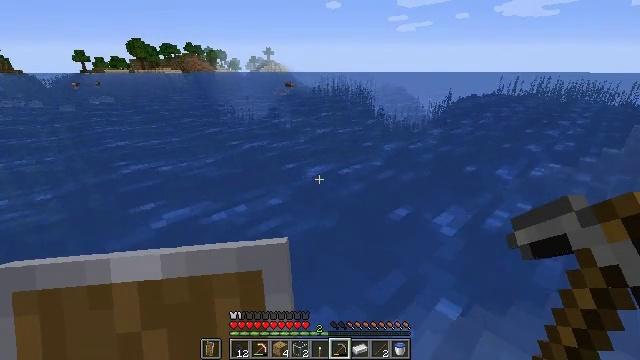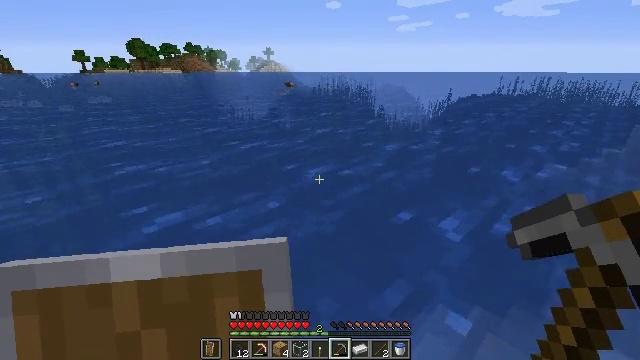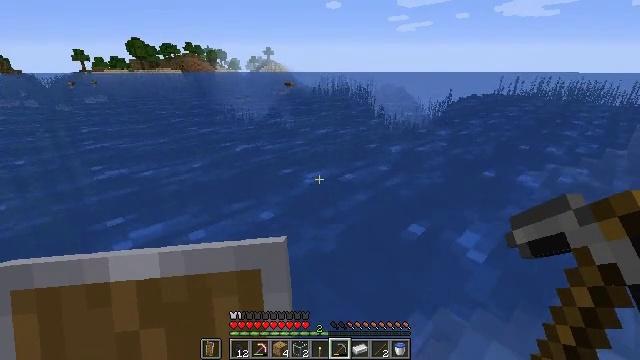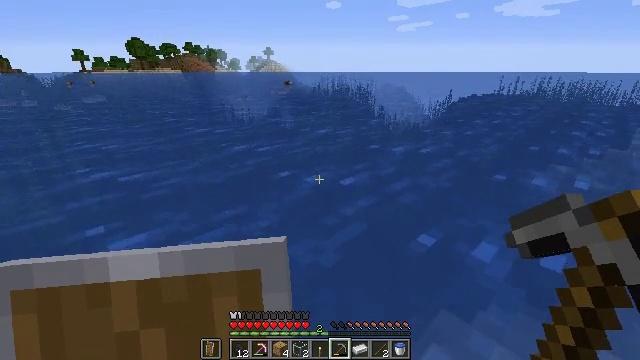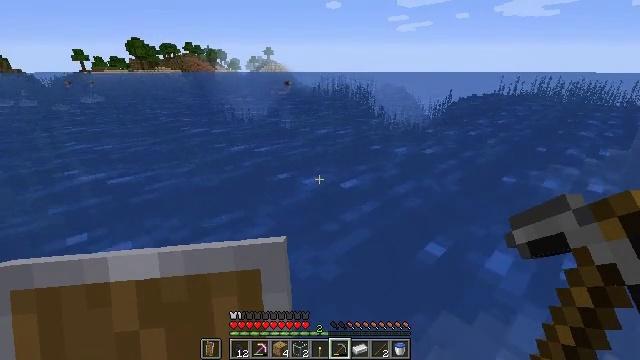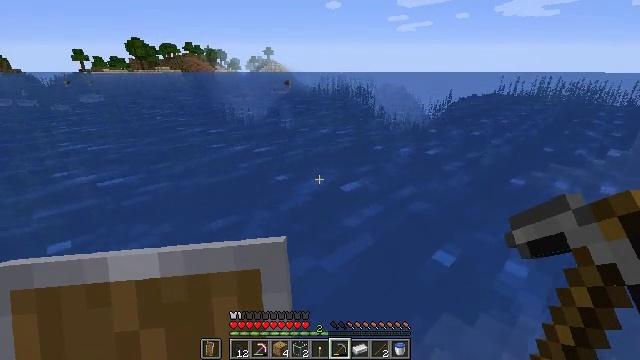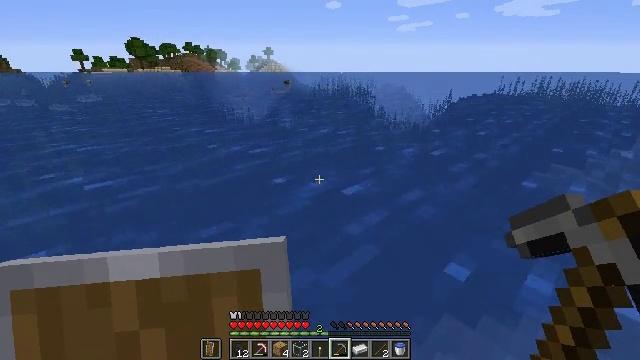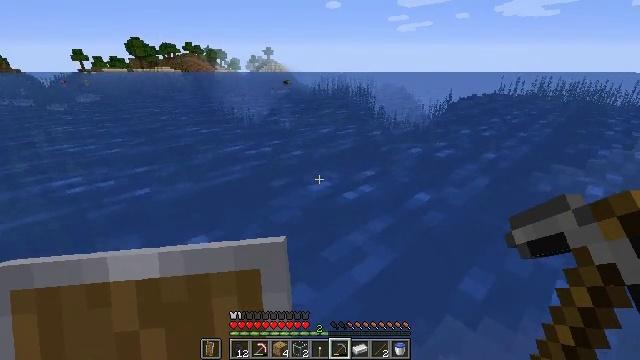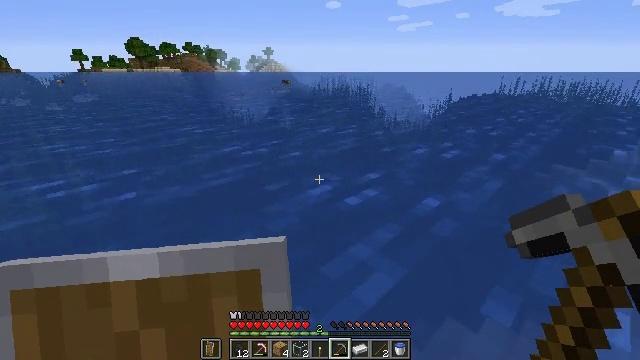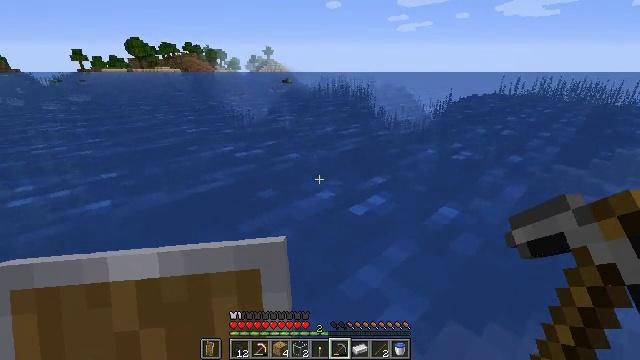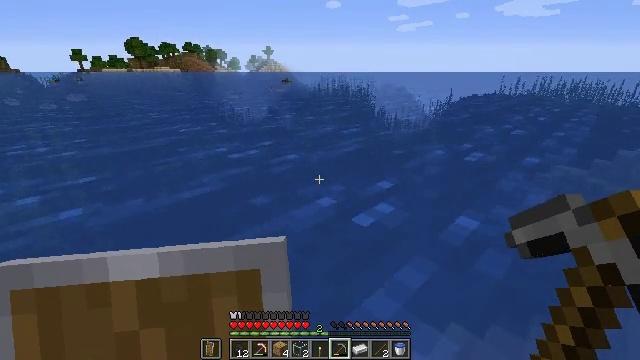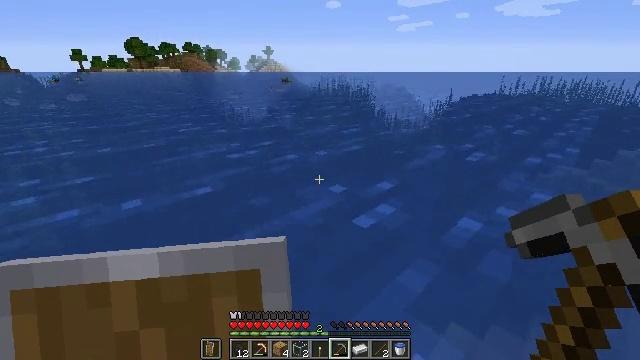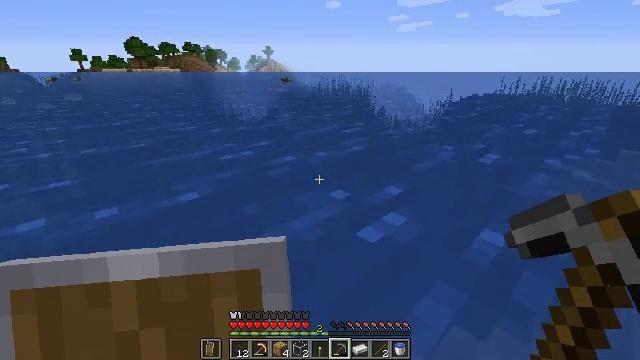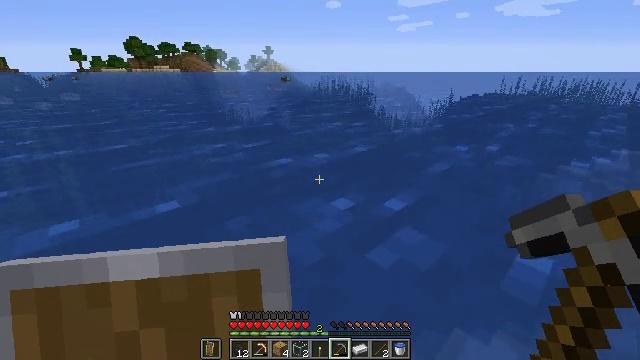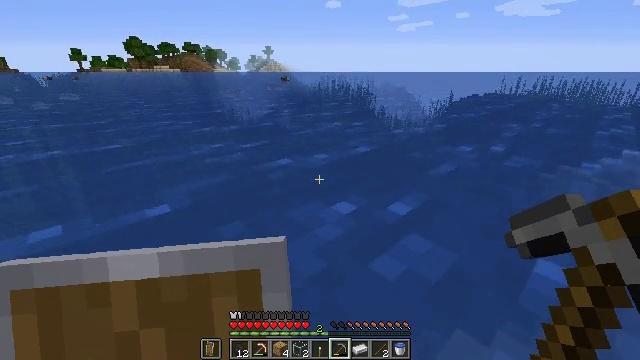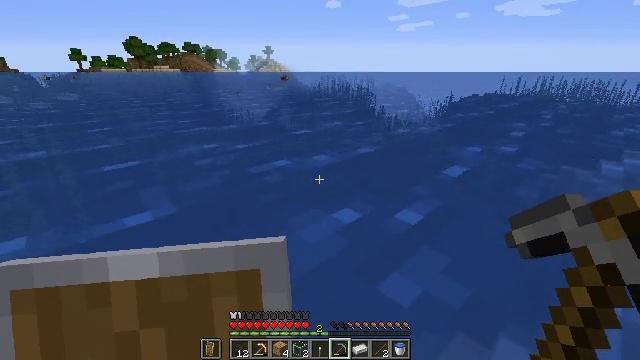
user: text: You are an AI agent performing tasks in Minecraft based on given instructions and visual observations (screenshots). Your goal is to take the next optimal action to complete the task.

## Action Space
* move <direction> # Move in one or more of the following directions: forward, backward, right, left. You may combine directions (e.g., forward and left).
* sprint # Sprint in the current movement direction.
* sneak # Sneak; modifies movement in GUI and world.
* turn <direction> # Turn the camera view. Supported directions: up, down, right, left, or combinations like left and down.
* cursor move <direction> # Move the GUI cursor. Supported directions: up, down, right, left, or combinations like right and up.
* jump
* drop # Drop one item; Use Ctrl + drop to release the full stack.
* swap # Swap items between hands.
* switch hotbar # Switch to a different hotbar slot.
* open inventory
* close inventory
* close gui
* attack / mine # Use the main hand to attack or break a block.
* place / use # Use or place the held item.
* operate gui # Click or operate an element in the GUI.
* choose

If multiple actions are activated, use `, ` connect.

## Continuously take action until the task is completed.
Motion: motion action
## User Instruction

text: Dive and mine the kelp.
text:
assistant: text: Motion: move forward
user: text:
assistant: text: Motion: move forward
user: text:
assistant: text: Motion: move forward
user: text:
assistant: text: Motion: move forward
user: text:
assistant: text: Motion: move forward
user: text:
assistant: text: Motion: move forward
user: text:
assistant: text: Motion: move forward
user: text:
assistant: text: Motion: move forward
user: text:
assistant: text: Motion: move forward
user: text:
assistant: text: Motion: move forward
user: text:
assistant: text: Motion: move forward
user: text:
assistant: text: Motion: move forward
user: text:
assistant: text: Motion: move forward
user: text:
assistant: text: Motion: move forward
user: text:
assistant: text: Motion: move forward
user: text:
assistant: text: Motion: move forward
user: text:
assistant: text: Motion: move forward
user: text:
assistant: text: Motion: move forward
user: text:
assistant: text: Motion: move forward
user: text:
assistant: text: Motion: move forward, turn right and up
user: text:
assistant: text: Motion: move forward, turn right and up
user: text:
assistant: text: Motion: move forward, turn right and up
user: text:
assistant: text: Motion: move forward, turn right and up
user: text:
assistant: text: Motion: move forward, turn right
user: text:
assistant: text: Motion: move forward, turn right and up
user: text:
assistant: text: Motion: move forward, turn right and up
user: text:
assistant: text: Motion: move forward, turn right
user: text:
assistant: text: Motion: move forward
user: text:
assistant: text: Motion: move forward
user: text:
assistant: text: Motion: move forward